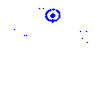
Particle: electron